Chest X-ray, PA view. Patient: 49 years old, sex M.
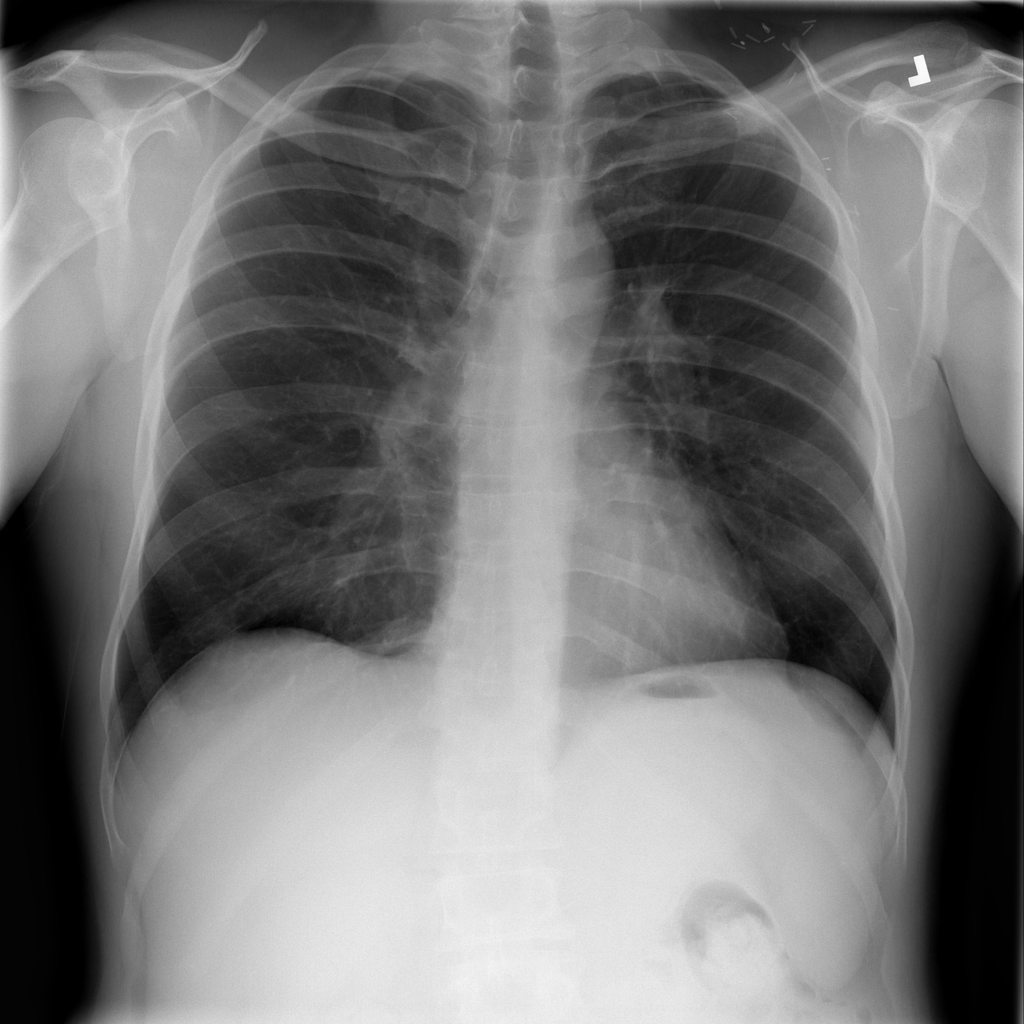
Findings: No Finding